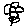
Label: flower